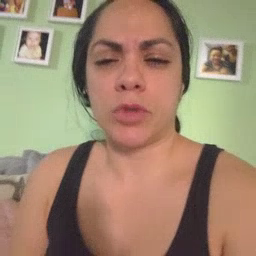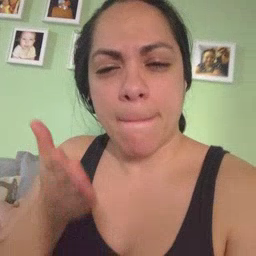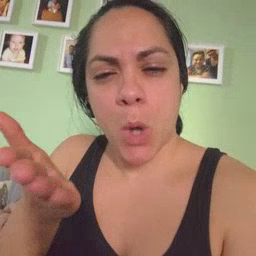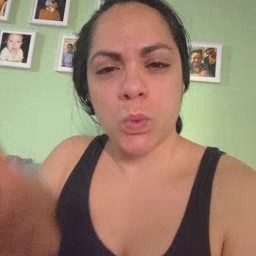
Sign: boat